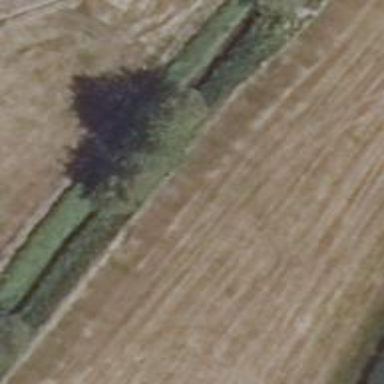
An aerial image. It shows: Beautiful tree in nature.